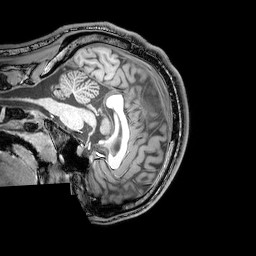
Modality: T1w
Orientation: sagittal
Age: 24
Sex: male
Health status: healthy
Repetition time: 0.081 s
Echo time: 0.037 s